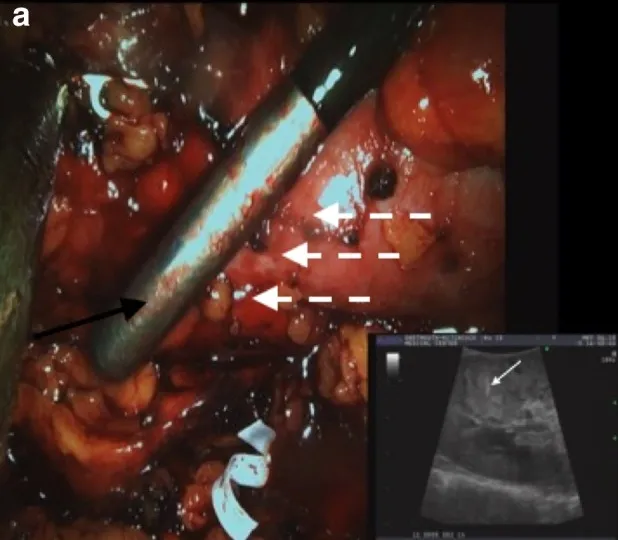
(a) Intracorporeal laparoscopic ultrasound demonstrating metal coil within indistinct, endophytic, isoechoic renal mass. Dashed arrows: area of suspected endophytic mass along medial aspect of the upper pole; Black arrow: ultrasound probe; White arrow: hyperechoic changes and artifact of metallic coil on ultrasound.
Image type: medical_photograph (other_medical_photograph)